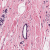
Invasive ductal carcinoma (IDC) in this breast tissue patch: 0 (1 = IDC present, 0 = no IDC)